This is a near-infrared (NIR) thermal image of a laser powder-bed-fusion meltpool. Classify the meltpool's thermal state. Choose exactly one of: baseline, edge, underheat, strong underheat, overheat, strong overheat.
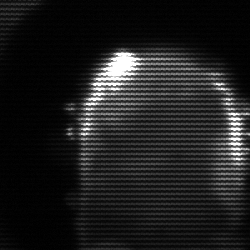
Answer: baseline